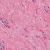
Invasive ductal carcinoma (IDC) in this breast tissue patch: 0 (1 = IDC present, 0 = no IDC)